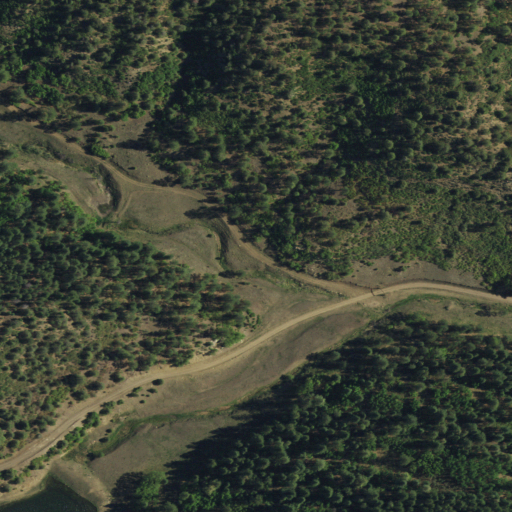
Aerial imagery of valley in New Mexico named Smith Canyon containing shrub, evergreen forest, deciduous forest, and mixed forest